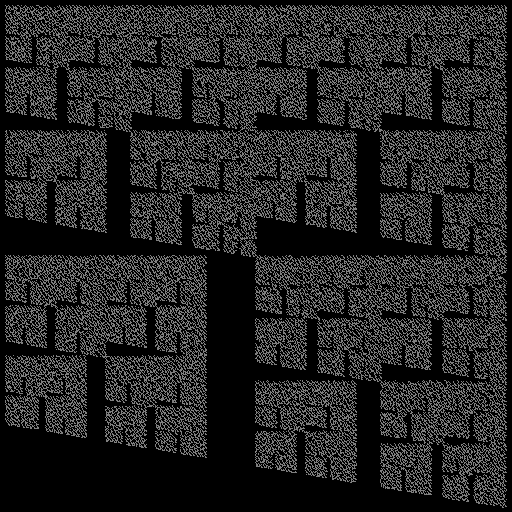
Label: castle